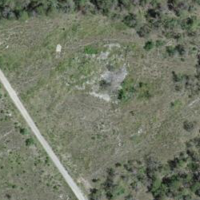
EUNIS habitat code: 45
Species observed at this site:
Melitaea didyma